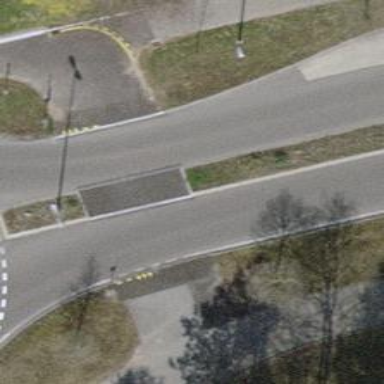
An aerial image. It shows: Uncontrolled crossing on the road.